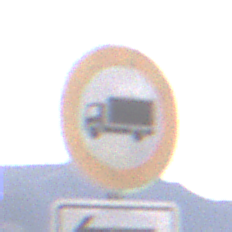
Verkehrszeichen: VerbotFuerKraftfahrzeugeUeberDreiKommaFuenfTonnen
Zusatzzeichen unten: RichtungsangabeDurchPfeile7
Umgebung: Outdoor, Nature
Tageszeit: MorningAfternoon
Wetter: PartlyCloudy
Licht: Natural
Jahreszeit: NotSpecified
Kontrast: HighContrast